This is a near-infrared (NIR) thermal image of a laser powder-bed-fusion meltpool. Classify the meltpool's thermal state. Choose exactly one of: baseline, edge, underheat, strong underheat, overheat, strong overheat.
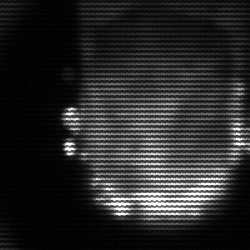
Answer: baseline